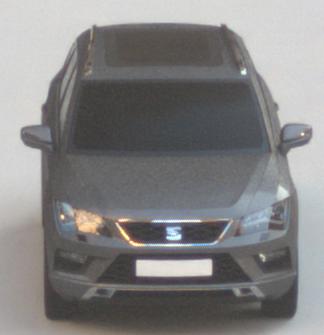
Make: SEAT
Model: Ateca 1.0 TSI Ecomotive
Detailed model: Ateca (5FP)
Model produced from: 2016/08
Model produced until: 2018/08
Doors: 5
Color: gray
Road condition: dry road
Daytime: sunrise or sunset
Contrast: low contrast